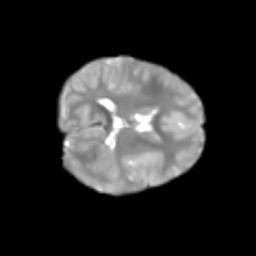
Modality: T2w
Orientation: axial
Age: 7
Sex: female
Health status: healthy